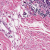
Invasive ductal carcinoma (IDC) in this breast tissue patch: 0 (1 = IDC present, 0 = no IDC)